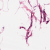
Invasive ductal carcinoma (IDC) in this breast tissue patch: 0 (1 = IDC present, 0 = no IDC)